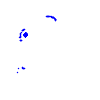
Particle: electron